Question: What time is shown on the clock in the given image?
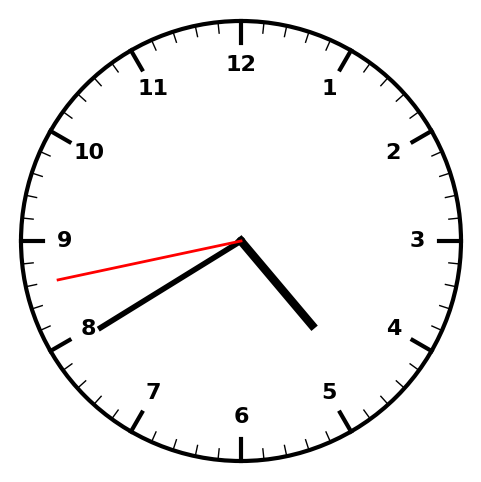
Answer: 04:39:43